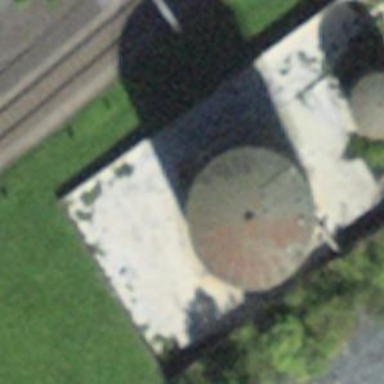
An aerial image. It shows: Building with storage tank.